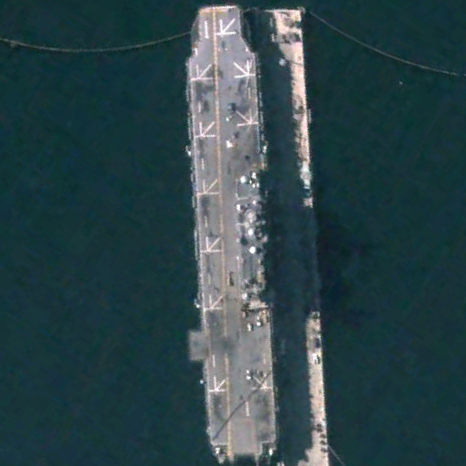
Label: assault